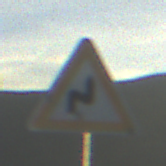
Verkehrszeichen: DoppelkurveRechts
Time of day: SunriseSunset
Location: Outdoor (Nature)
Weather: PartlyCloudy
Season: Summer
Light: Natural